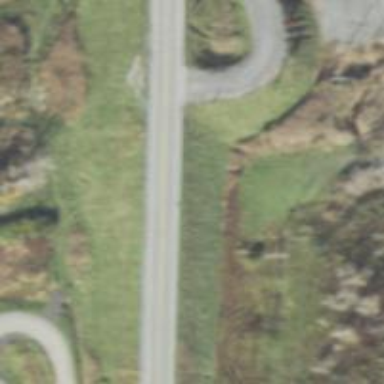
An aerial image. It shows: Tertiary road with embankment.